Field crop: tomato
Growth stage: 1
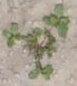
Species: portulaca